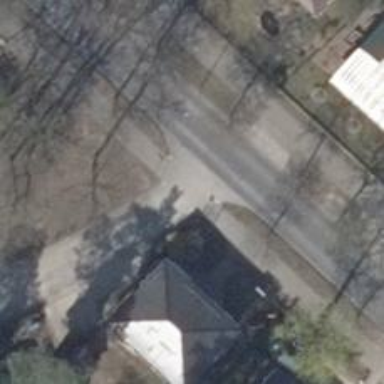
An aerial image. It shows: Unmarked road crossing.